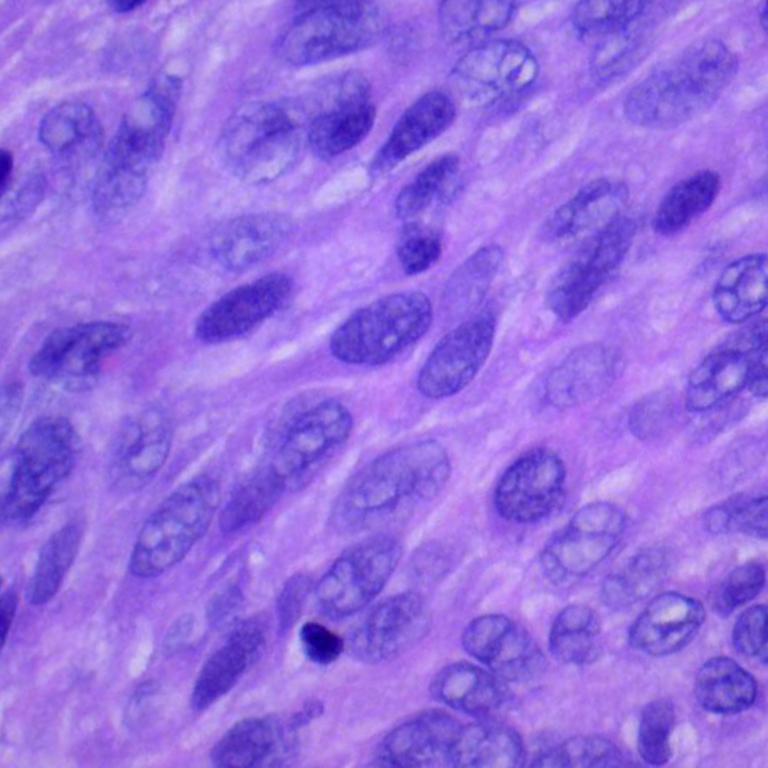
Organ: lung
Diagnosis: squamous carcinomas